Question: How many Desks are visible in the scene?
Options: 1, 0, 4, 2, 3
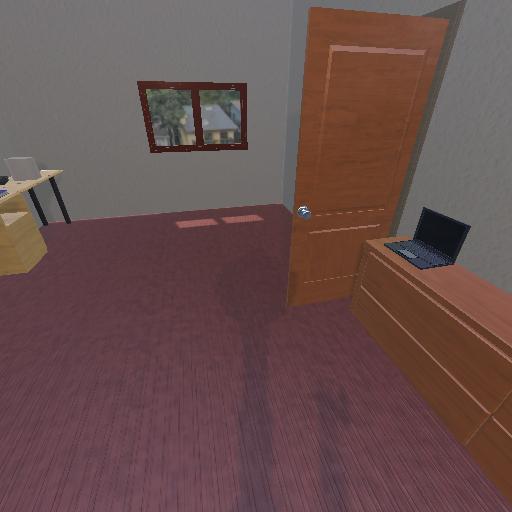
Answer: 1